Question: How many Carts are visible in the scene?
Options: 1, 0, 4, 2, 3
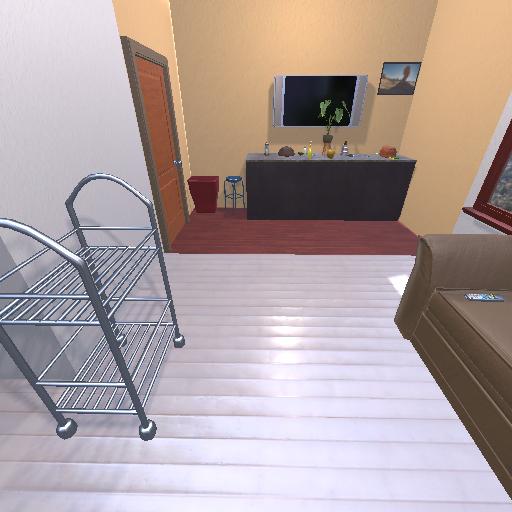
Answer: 1